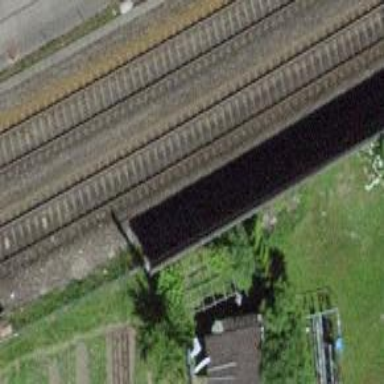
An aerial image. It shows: Single railway track with electrification through contact line.